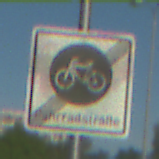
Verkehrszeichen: EndeFahrradstrasse
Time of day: MorningAfternoon
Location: Outdoor (Suburban)
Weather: PartlyCloudy
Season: NotSpecified
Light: Natural